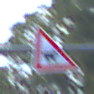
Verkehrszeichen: ViehtriebLinks
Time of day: SunriseSunset
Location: Outdoor (Urban)
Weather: Clear
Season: NotSpecified
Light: Natural